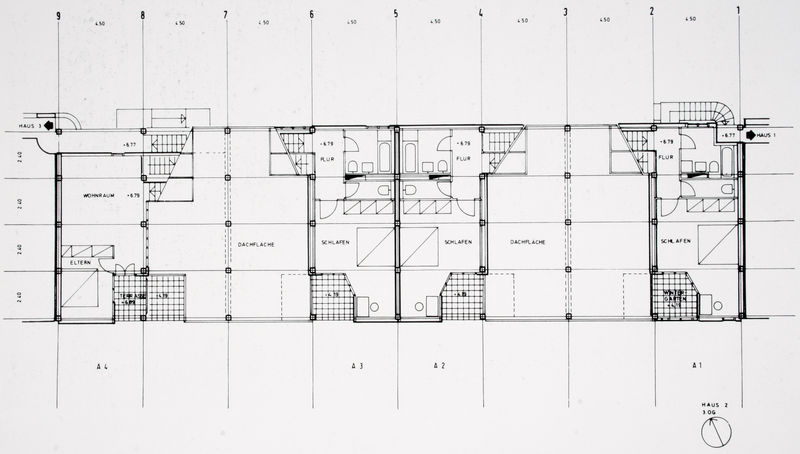
Titel: Grundriß
Künstler: Otto Steidle
Standort: Kassel-Dönche
Institution: Mehrfamilienhaus "dokumenta urbana"
Schlagwörter: weiß, grau, schwarz, skizze, stühle, tür, zeichnung, zimmer, gebäude, haus, masse, architektur, wohnzimmer, türen, flächen, grafik, graphik, linien, treppe, treppen, zahlen, ziffern, schlafzimmer, bad, linear, fliesen, schwarzweiß, beschriftung, entwurf, toilette, etagen, geschosse, plan, lineal, geometrie, dusche, raster, wohnungen, grundriss, massstab, untergeschoß, planung, einteilung, klo, reihenhaus, messung, abstand, reihenhäuser, zugänge, bäder, seriell, wohneinheiten